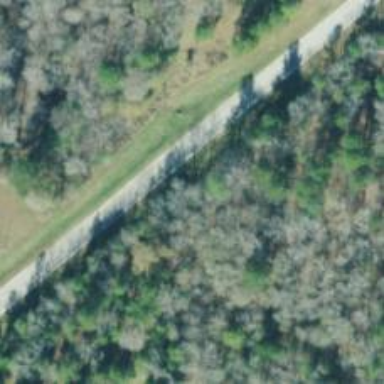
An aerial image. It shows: Culvert tunnel.